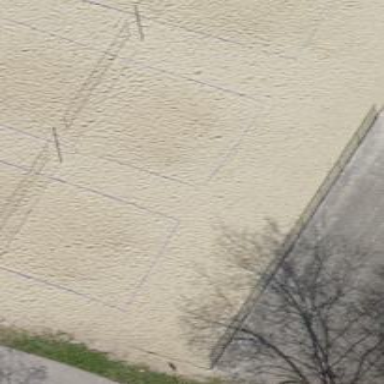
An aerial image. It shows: Sandy pitch for beach volleyball.